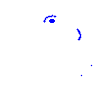
Particle: pion